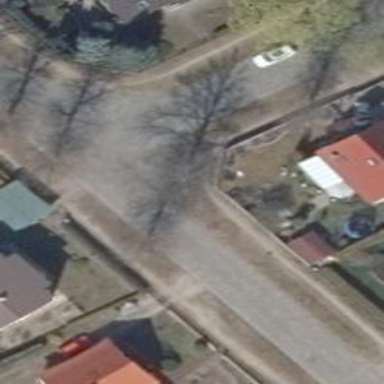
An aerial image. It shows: Tertiary road with sidewalks on both sides. The surface of the sidewalks is ground.